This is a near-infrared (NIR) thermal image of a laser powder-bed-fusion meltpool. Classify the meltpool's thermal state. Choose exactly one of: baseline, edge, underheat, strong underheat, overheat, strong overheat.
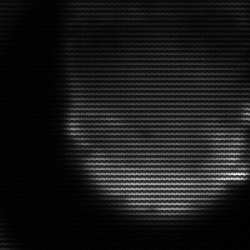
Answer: edge